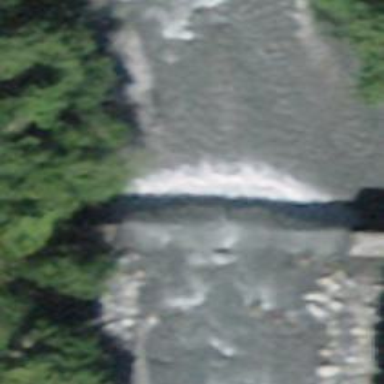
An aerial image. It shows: Weir along the waterway.